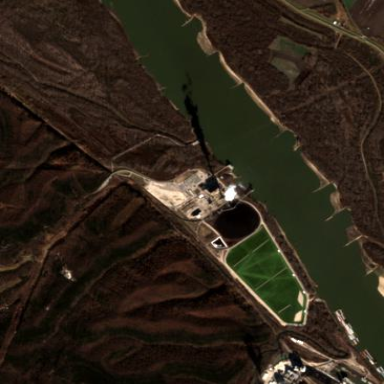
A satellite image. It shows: Industrial area with coal power plant.